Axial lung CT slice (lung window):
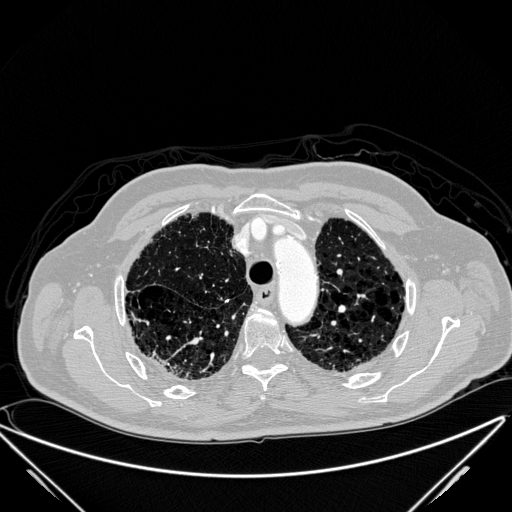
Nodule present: no